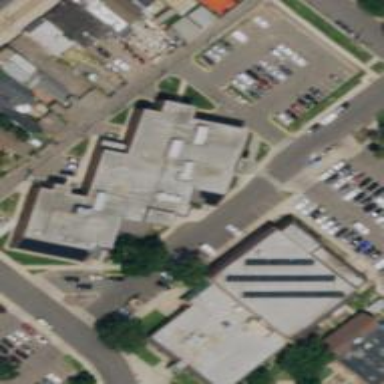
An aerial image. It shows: Healthcare clinic.